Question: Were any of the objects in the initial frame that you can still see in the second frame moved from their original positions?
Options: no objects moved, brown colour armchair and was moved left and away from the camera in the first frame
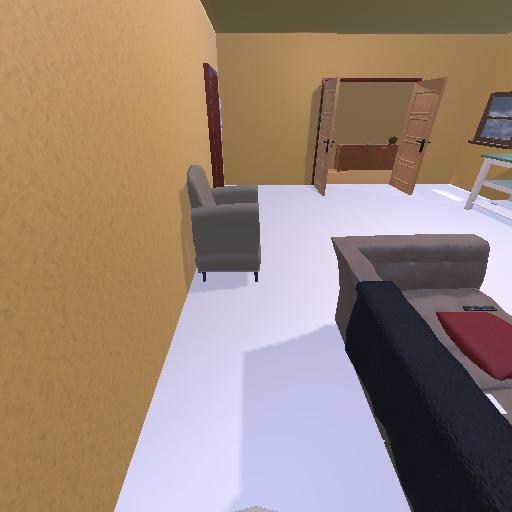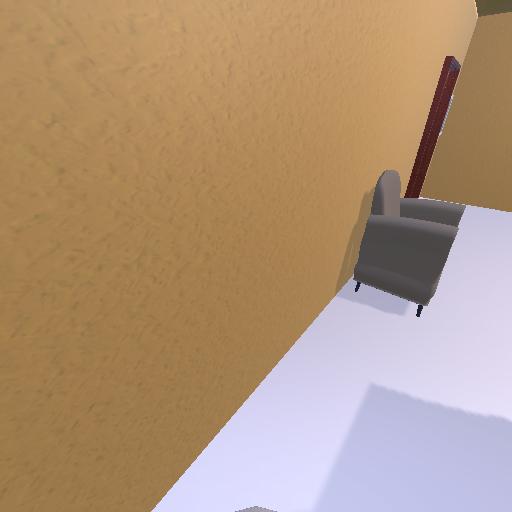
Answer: no objects moved